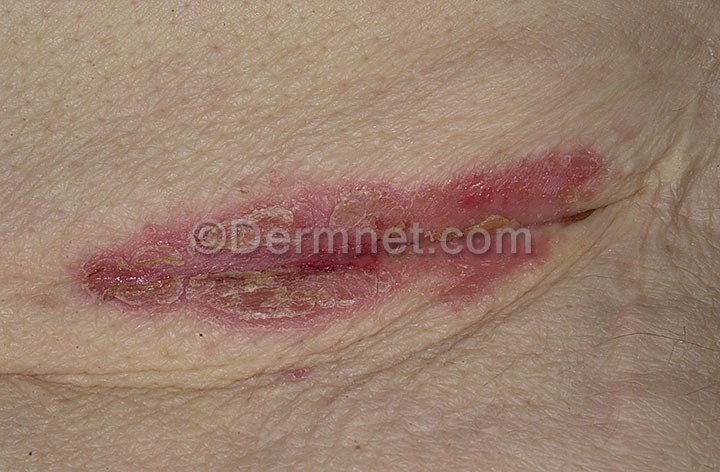
Disease: Psoriasis pictures Lichen Planus and related diseases